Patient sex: M
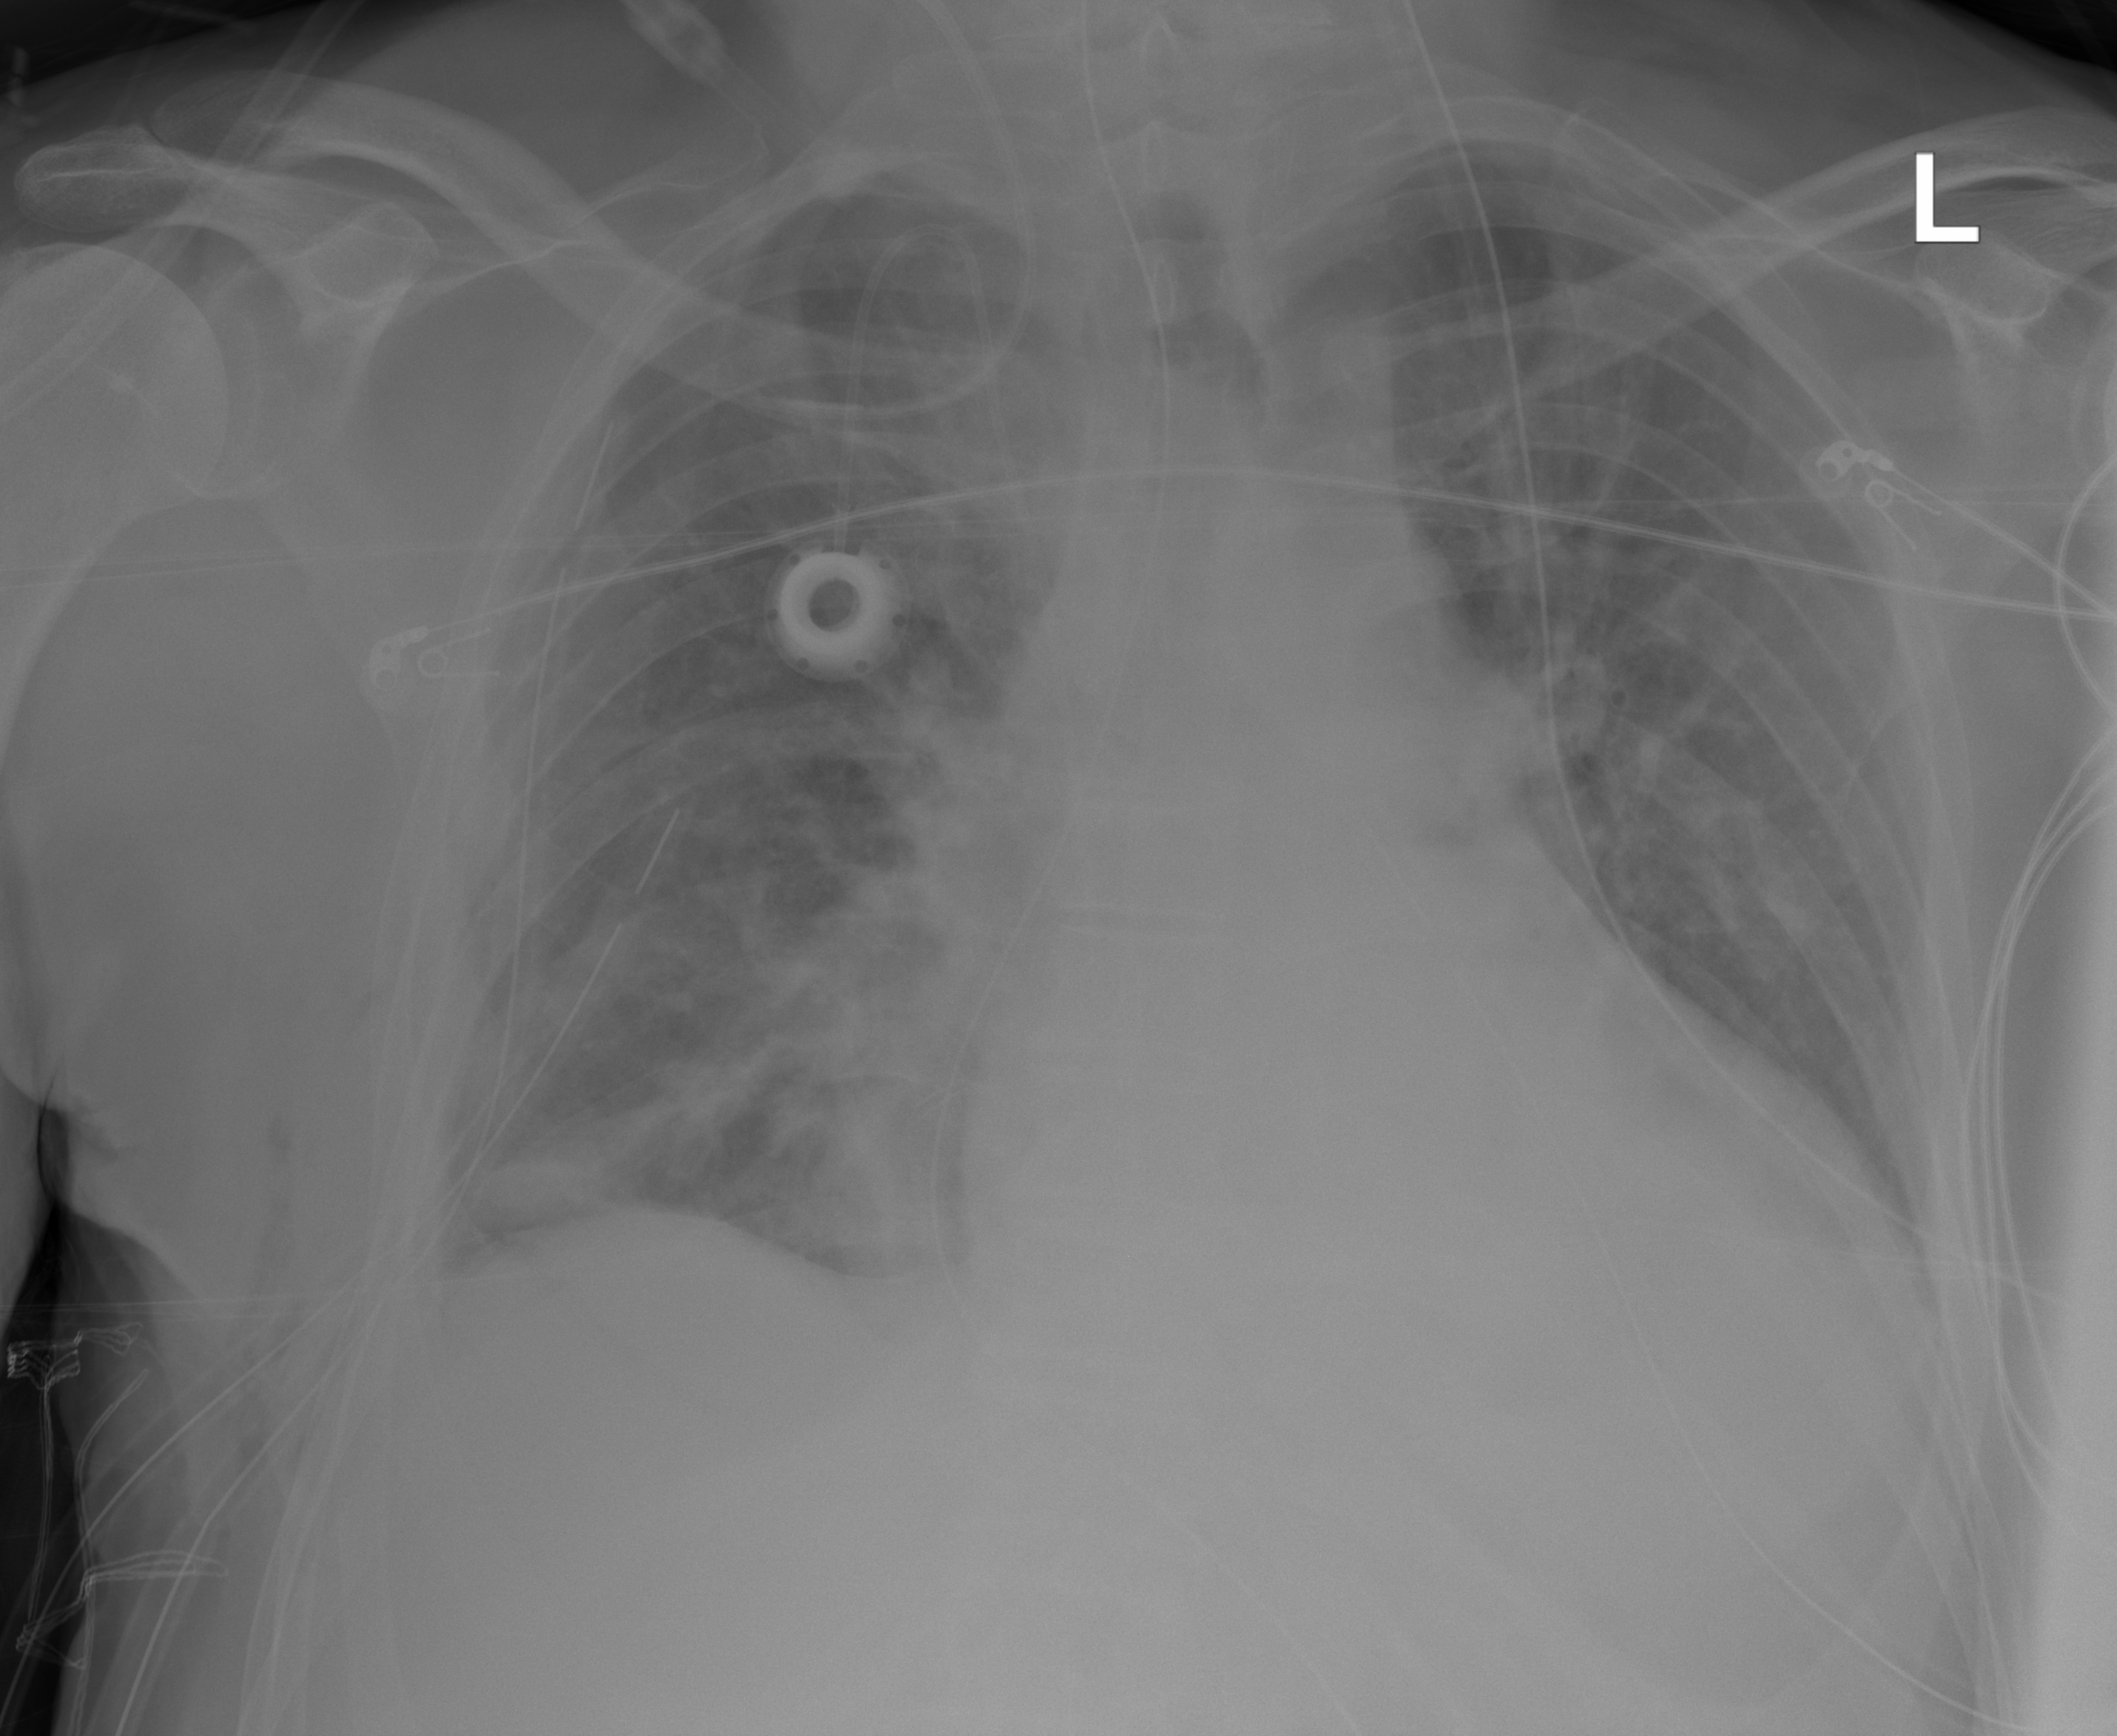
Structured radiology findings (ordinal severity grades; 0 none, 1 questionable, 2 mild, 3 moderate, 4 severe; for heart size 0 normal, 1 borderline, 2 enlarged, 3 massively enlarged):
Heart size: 2
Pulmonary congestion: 2
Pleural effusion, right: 1
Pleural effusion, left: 0
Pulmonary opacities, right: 3
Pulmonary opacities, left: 0
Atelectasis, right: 3
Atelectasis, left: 0